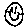
Label: smiley face